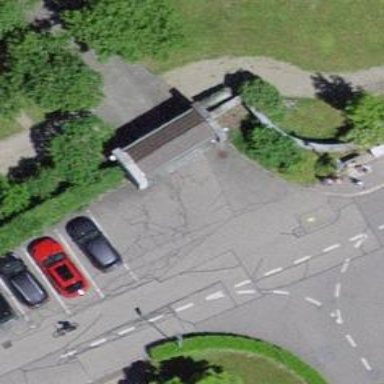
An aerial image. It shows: Gate.